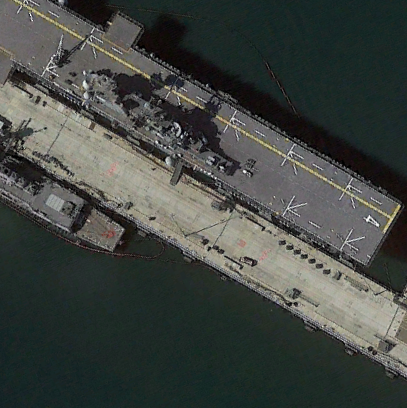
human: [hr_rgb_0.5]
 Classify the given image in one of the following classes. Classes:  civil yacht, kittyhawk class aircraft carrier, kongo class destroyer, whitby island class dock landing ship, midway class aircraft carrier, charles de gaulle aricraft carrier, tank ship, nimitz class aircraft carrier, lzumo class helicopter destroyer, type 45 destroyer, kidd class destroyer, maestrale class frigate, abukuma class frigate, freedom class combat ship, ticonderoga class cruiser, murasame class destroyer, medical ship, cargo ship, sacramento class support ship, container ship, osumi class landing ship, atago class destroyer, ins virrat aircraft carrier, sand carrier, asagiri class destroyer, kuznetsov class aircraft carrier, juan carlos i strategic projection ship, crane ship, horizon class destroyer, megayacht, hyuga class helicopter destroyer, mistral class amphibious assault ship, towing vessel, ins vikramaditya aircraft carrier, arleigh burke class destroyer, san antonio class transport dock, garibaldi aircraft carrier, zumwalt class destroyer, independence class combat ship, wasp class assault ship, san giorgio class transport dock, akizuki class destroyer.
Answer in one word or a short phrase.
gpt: Wasp class assault ship